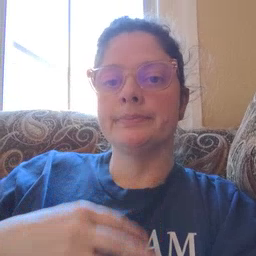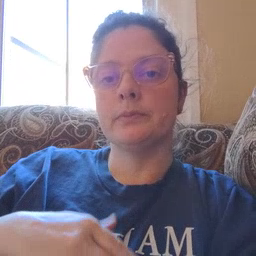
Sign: close